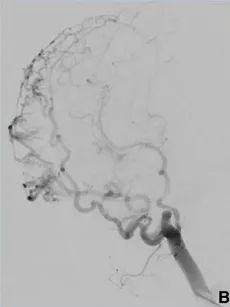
Angiographic outcomes after TAE.
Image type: radiology (ct)